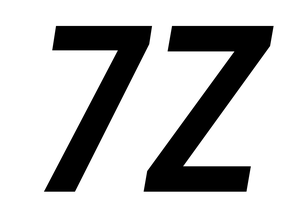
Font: Roboto-Italic_Condensed_SemiBold_Italic